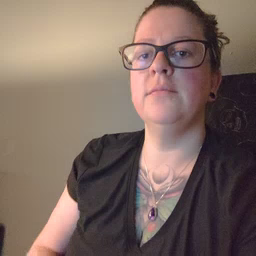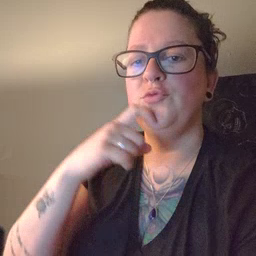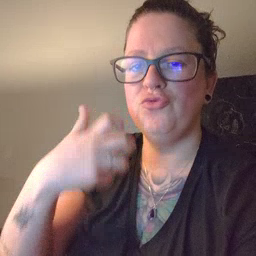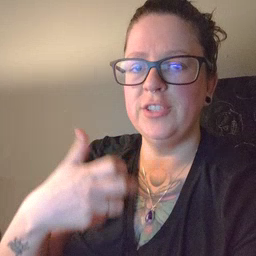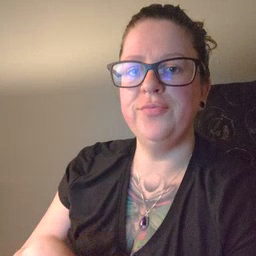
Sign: dryer